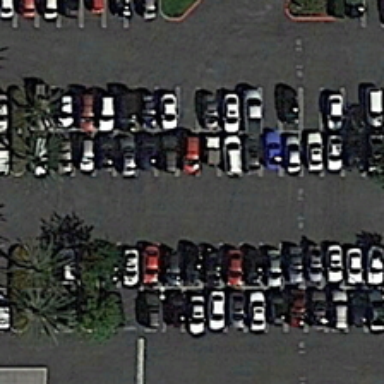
Many cars are parked in a parking lot .